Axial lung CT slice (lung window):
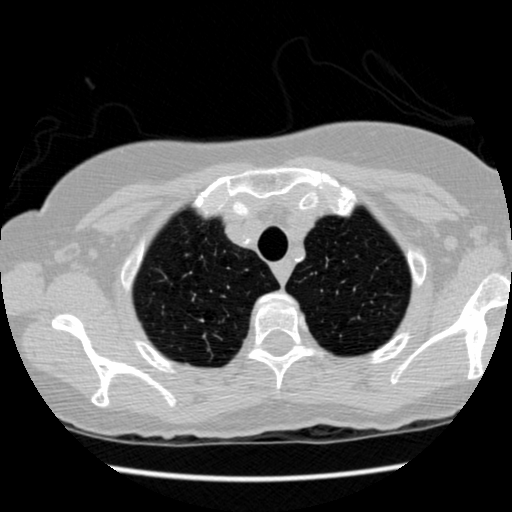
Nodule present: no